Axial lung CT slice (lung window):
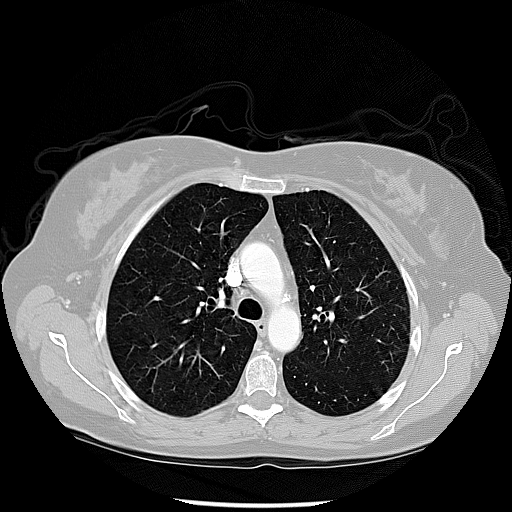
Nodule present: no